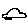
Label: car